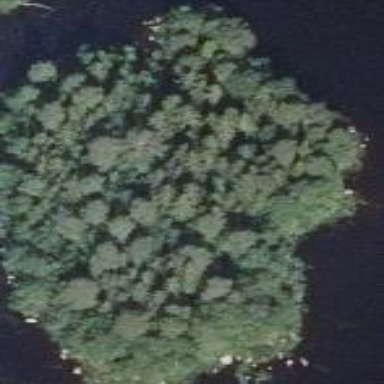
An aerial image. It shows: Islet surrounded by forest.